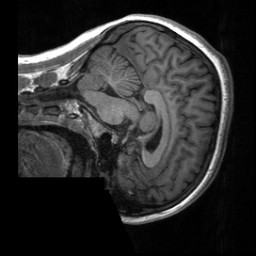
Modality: T1w
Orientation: sagittal
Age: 22
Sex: female
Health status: healthy
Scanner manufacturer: siemens
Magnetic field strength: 3 T
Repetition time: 2 s
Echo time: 0.00232 s